Question: Below is what the text looks like when viewed in NotePad++.

I need to get the IndexOf for that peice of the string. for use the the below code. And I can't figure out how to use the odd characters in my code.
'''
int start = text.IndexOf("AppxxxxxxDB INFO");
'''
Where the "xxxxx"'s represent the strange characters.
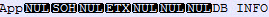
Answer: All these characters have corresponding <URL>, you can insert them in a string by escaping it.
For instance:
'''
"App\x0000\x0001\x0000\x0003\x0000\x0000\x0000DB INFO"
'''
or shorter:
'''
"App\x00\x01\x00\x03\x00\x00\x00"+"DB INFO"
'''
'\xXXXX' means you <URL> with 'XXXX' the hexadecimal number corresponding to the character.
simply wants to make it a bit more convenient by rendering these characters by printing the abbreviation in a "bubble". But that's just rendering.
The origin of these characters is printer (and other media) directives. For instance you needed to instruct a printer to move to the next line, stop the printing job, nowadays they are still used. Some terminals use them to communicate color changes, etc. The most well known is '\n' or '\x000A' which means you start a new line. For text they are thus characters that specify A bit equivalent to modern html, etc. (although it's only a limited equivalence). '\n' is thus only a new line because there is a consensus about that. If one defines his/her own encoding, he can invent a new system.